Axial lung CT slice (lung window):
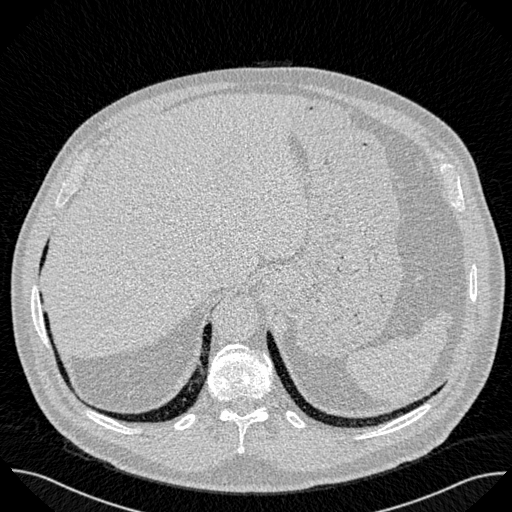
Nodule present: no